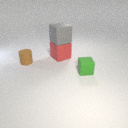
small green rubber cube to the right of large red rubber cube